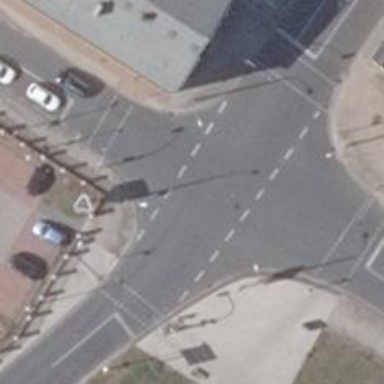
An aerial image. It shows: Road with traffic signals.